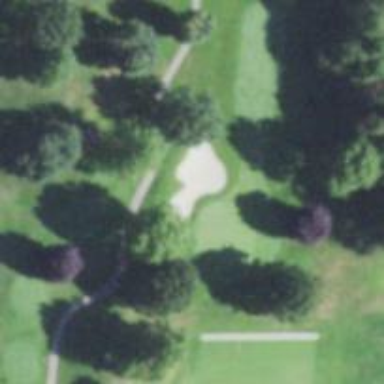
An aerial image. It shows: Service road designated as golf cart path.